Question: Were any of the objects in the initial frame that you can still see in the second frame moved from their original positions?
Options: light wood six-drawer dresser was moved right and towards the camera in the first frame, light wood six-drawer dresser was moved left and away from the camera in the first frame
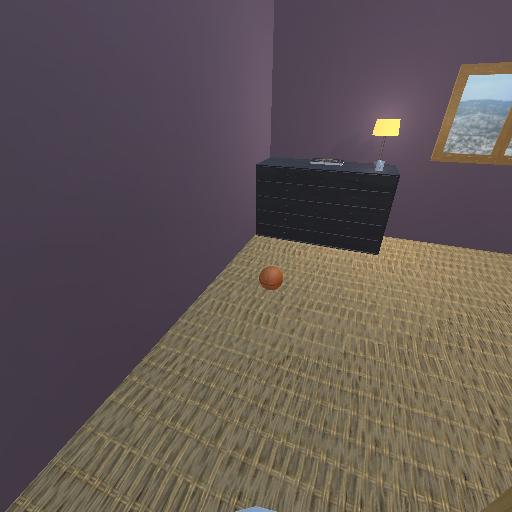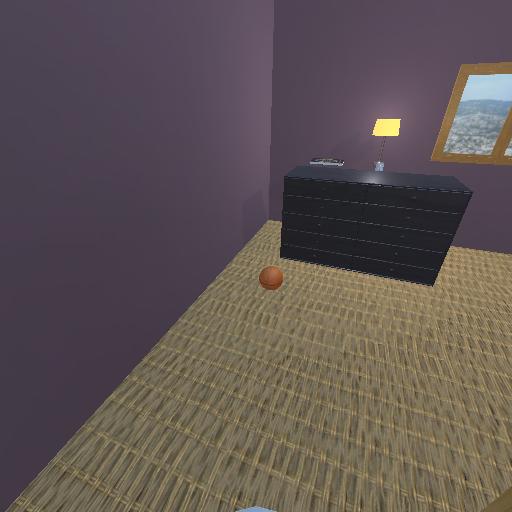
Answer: light wood six-drawer dresser was moved right and towards the camera in the first frame